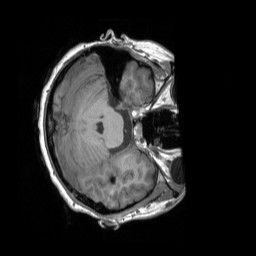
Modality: T1w
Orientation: axial